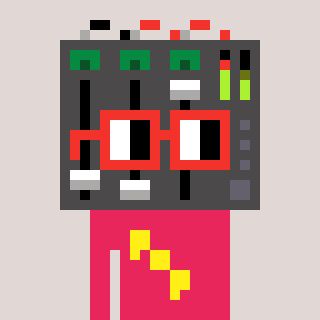
a pixel art character with square red glasses, a mixer-shaped head and a redpinkish-colored body on a warm background